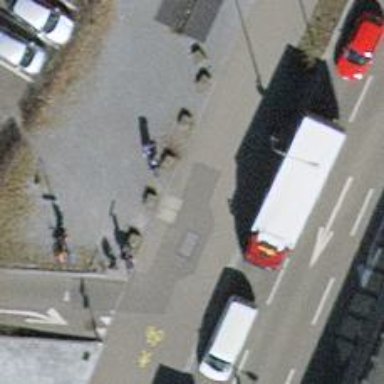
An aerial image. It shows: Asphalt sidewalk path.